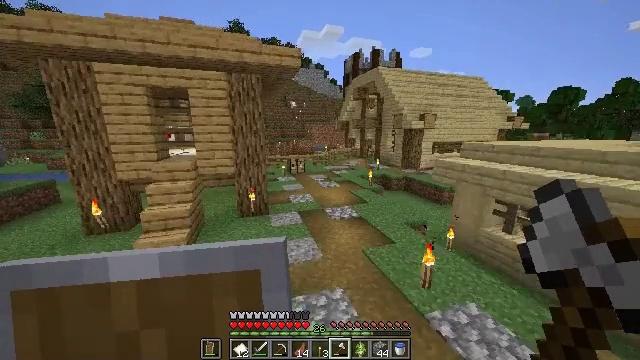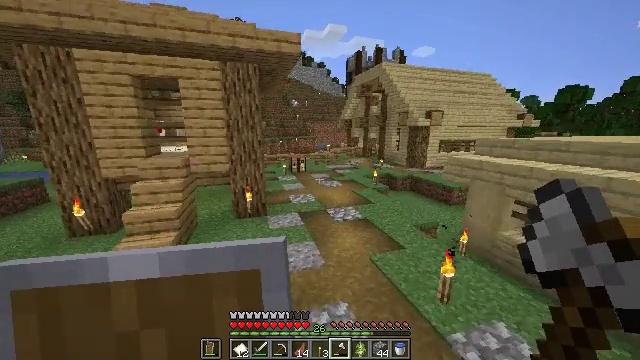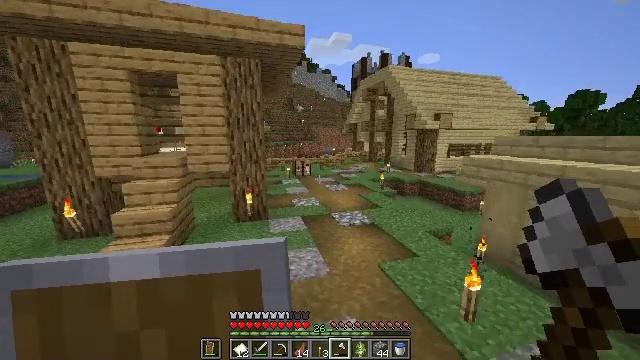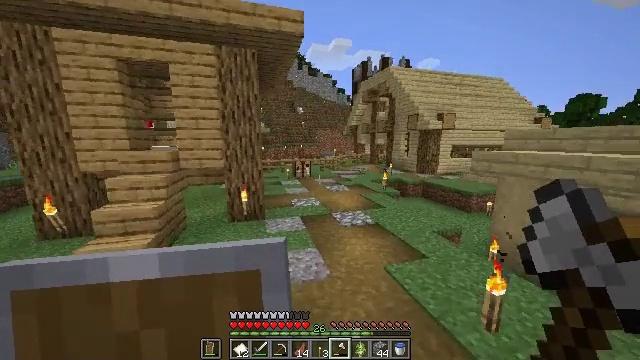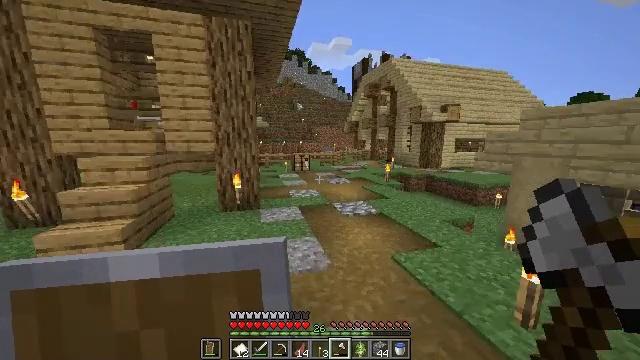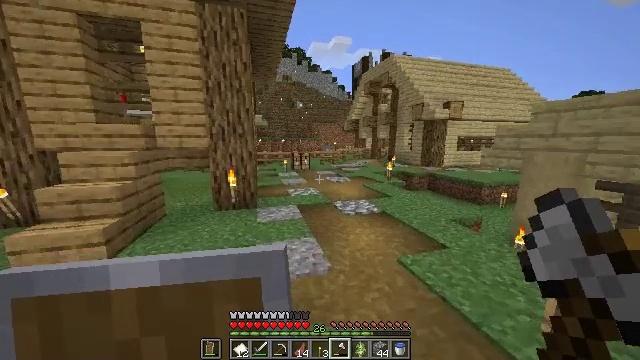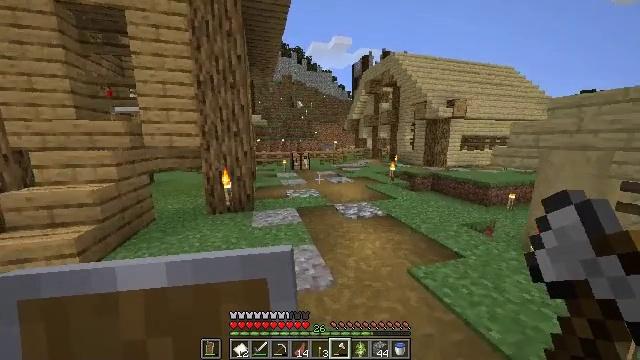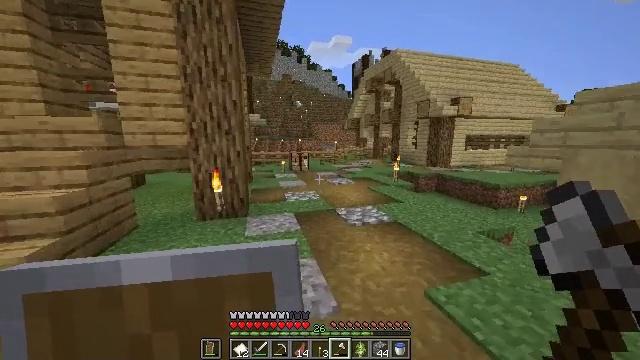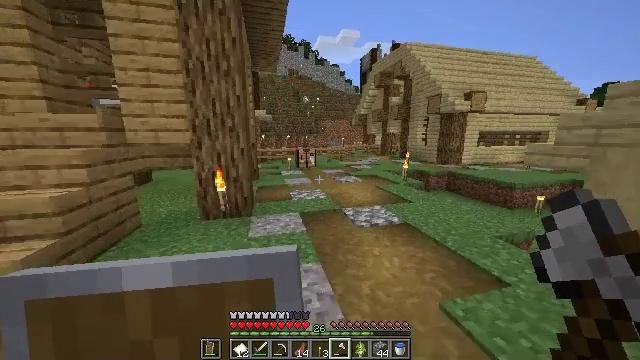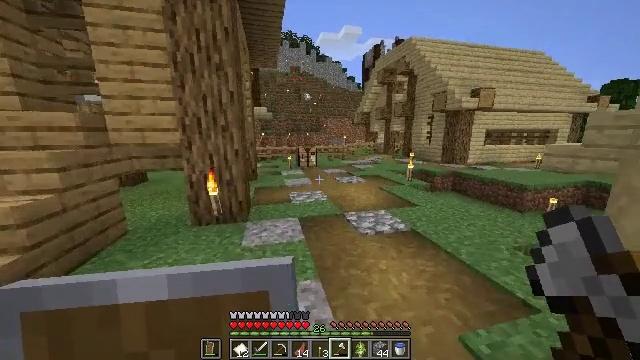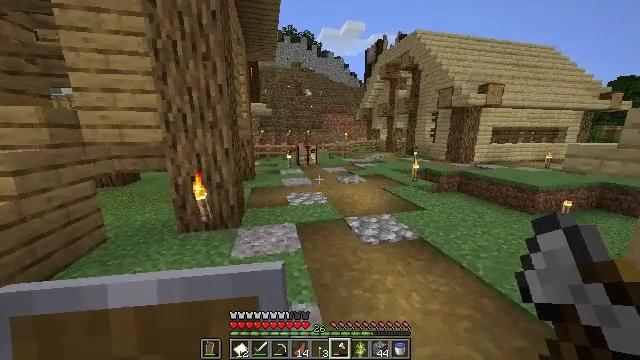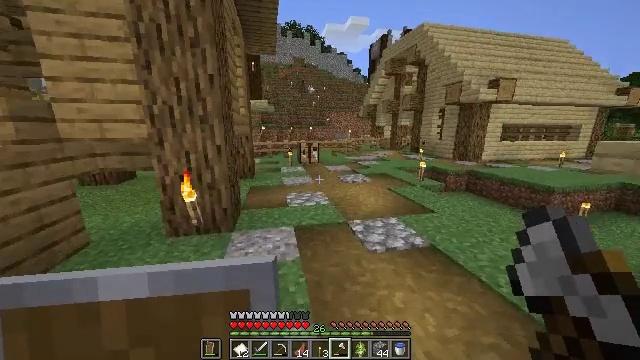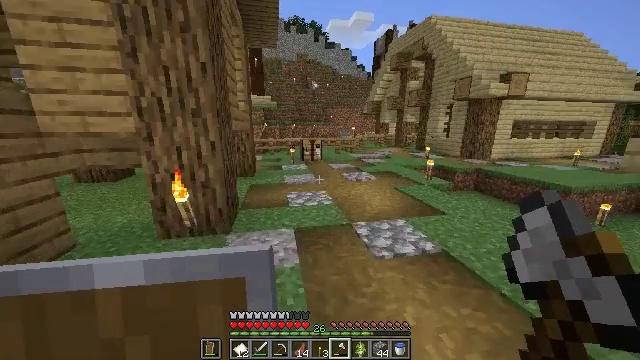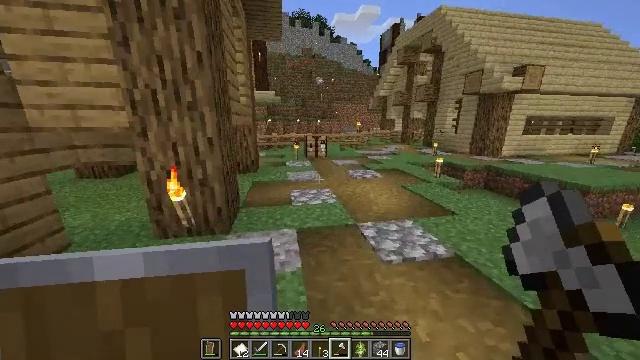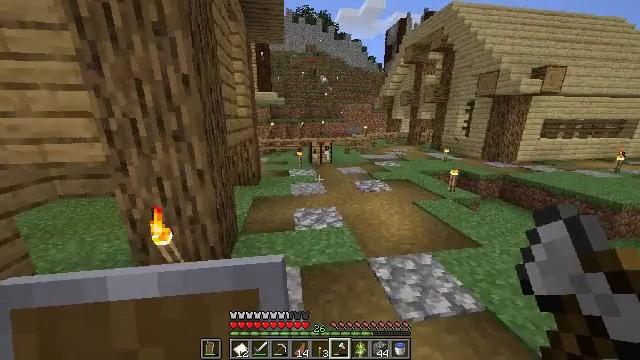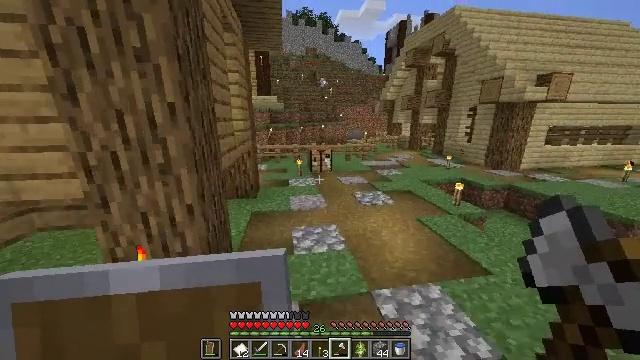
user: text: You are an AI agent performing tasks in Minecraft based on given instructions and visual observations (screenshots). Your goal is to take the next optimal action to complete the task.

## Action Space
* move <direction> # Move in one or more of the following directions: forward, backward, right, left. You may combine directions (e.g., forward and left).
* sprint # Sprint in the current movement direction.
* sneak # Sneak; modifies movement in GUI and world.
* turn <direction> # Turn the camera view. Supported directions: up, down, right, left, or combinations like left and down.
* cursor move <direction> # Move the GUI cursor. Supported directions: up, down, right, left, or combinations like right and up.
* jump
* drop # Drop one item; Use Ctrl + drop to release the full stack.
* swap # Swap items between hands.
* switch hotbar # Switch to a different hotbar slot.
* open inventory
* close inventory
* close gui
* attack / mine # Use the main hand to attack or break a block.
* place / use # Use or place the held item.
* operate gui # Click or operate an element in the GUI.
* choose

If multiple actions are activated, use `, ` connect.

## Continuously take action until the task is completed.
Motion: motion action
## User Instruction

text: Drop an egg.
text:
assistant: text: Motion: move forward
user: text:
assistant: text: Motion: move forward, turn left and up
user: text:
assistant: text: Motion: move forward, turn up
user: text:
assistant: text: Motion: move forward
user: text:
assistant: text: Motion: move forward
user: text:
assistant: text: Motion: move forward
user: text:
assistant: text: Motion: move forward
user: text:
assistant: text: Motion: move forward, turn left
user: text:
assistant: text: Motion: move forward
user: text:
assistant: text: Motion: move forward
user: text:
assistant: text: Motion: move forward
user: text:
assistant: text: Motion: move forward
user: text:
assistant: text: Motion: move forward, turn left
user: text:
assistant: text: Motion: move forward, turn left, jump
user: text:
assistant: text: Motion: move forward, jump
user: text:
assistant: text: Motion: move forward, turn left and down, jump
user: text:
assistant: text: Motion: move forward, turn left, jump
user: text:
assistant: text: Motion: move forward, jump
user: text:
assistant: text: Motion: move forward, jump
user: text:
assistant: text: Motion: move forward
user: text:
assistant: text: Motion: move forward
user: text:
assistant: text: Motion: move forward
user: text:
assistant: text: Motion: move forward
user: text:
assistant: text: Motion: move forward
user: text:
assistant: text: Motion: move forward
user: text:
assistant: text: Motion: move forward
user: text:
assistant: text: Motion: move forward
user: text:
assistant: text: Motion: move forward, turn left and down
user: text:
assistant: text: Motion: move forward, turn left and down
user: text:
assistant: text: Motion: move forward, turn left and down